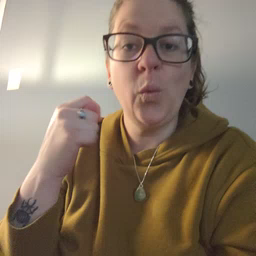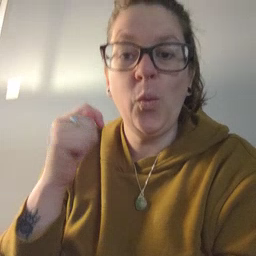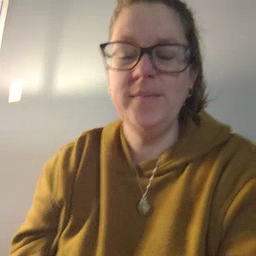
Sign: toy